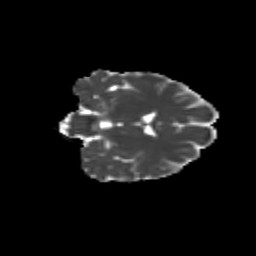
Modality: MD
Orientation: coronal
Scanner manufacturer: siemens
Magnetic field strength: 3 T
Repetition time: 9.2 s
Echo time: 0.084 s